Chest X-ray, AP view. Patient: 40 years old, sex F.
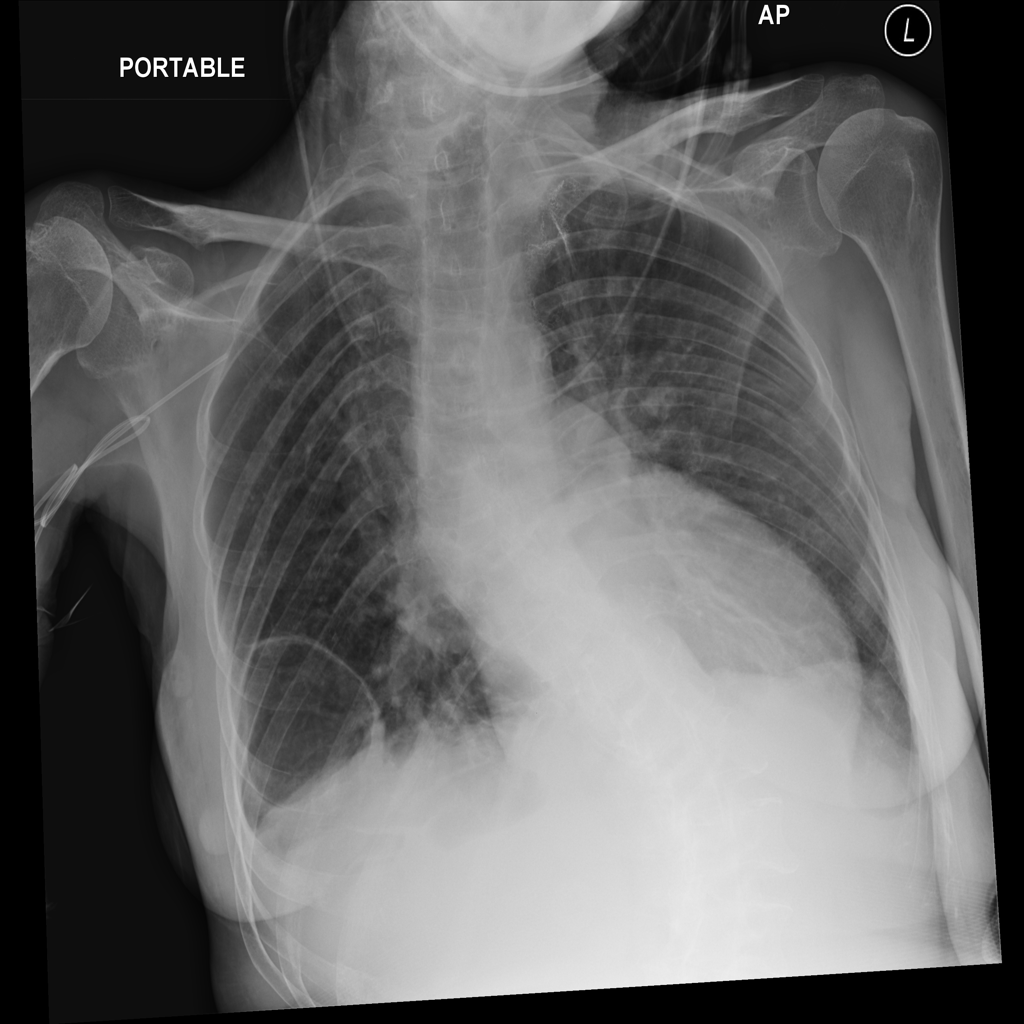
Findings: Fibrosis